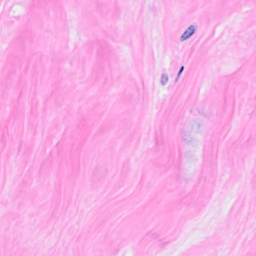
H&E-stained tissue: Breast